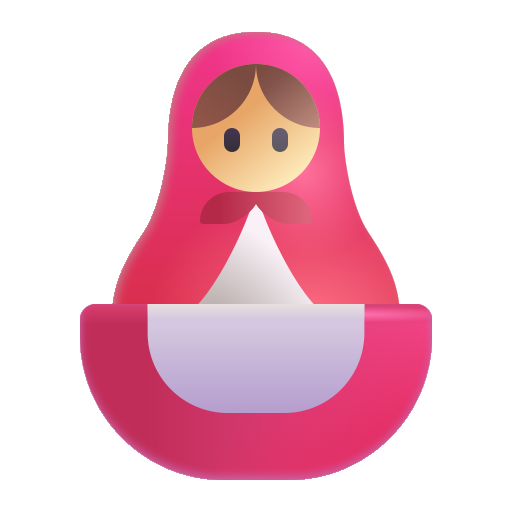
nesting dolls color